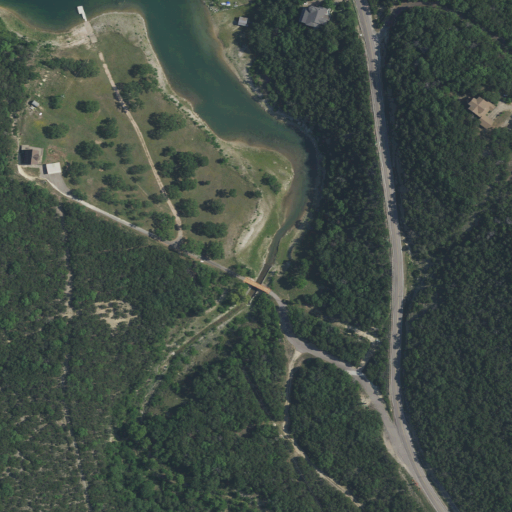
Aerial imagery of valley in Texas named Bullick Hollow containing evergreen forest, shrub, open development, open water, medium intensity development, grassland, low intensity development, deciduous forest, and herbaceous wetlands